Question: I've notice in firebug that the non-www version of my magento store redirects to the www version using '302'. For SEO purposes I want it to redirect using '301'.
I went to the System > Configuration > General > Web > Url Options and my setting Redirect to Base URL if requested URL doesn't match it is set to Yes (there are only 2 options: Yes or No)
I'm using Magento v1.4.0.1
My '.htaccess' file contains the following, in regards to URL Rewrites:
'''
<IfModule mod_rewrite.c>
Options +FollowSymLinks
RewriteEngine on
RewriteRule .* - [E=HTTP_AUTHORIZATION:%{HTTP:Authorization}]
RewriteCond %{REQUEST_URI} !^/(media|skin|js)/
RewriteCond %{REQUEST_FILENAME} !-f
RewriteCond %{REQUEST_FILENAME} !-d
RewriteCond %{REQUEST_FILENAME} !-l
RewriteRule .* index.php [L]
</IfModule>
'''
How can I change the redirect method to '301'?
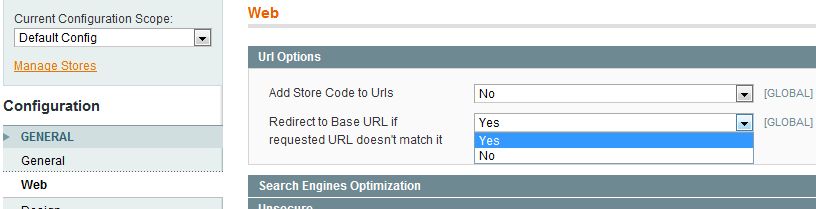
Answer: Try changing the last line to this:
'''
RewriteRule .* index.php [R=301,L]
'''
See <URL> the section about flags.